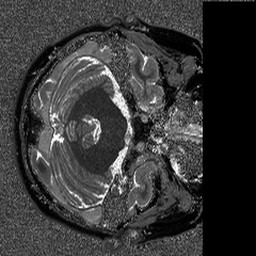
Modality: T1map
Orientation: axial
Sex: male